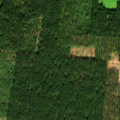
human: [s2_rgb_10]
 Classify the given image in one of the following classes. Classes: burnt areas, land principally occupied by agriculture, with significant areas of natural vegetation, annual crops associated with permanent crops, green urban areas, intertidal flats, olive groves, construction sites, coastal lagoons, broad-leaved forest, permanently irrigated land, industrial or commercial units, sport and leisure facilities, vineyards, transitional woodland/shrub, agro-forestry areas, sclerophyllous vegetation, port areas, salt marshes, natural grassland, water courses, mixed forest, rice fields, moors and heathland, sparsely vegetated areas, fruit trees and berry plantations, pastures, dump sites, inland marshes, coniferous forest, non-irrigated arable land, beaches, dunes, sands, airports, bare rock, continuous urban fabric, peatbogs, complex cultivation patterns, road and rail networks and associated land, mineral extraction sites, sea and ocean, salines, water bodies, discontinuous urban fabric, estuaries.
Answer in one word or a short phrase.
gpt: non-irrigated arable land, coniferous forest, transitional woodland/shrub